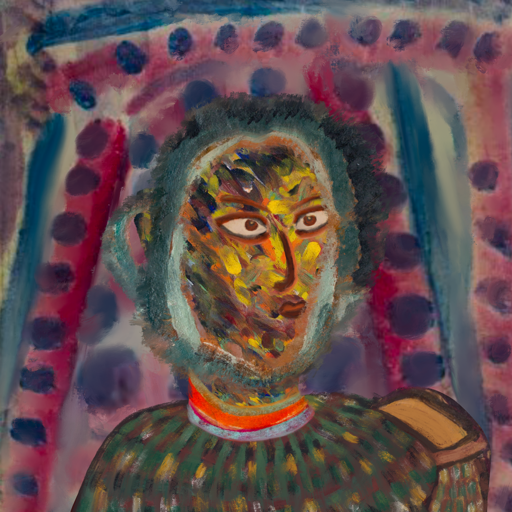
Background: HillGirl, Head And Neck Side: An_Impression, Face Side: Roy_Bahadur, Bust: After_Raid, Hair Side: Boggyland, Head Accessory: Blank, Second Necklace: Blank, Necklace: Sisters, Baby: Blank